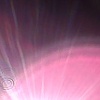
Label: sunburn